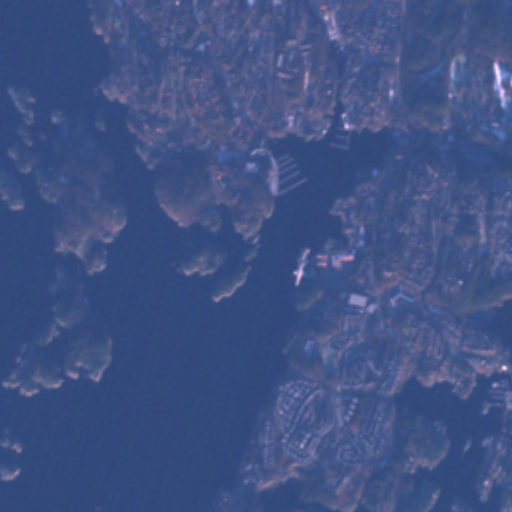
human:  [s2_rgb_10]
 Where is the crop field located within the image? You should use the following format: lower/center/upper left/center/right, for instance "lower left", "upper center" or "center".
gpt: The crop field is located in the upper right of the image.
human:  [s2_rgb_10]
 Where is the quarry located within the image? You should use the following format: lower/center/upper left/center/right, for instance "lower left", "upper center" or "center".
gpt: The quarry is located in the upper left of the image.
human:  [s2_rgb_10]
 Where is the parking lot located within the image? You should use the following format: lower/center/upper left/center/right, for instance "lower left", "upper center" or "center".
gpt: There is no parking lot in the image.